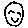
Label: smiley face